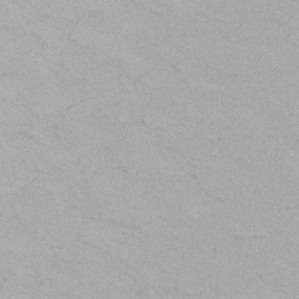
Label: frost